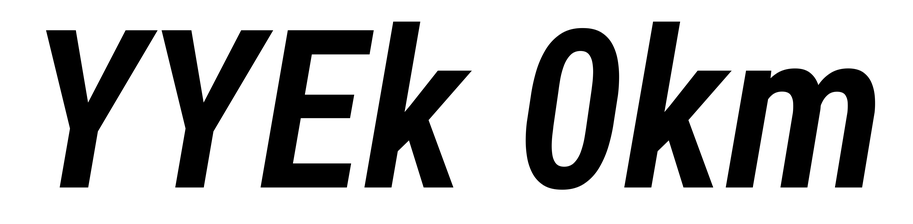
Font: Roboto-Italic_Condensed_SemiBold_Italic